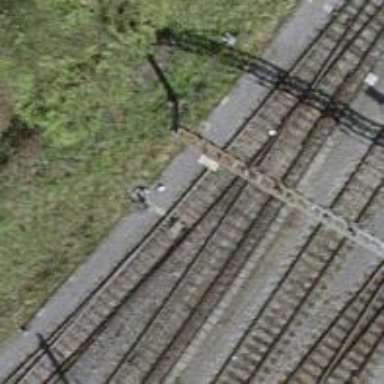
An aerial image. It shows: Yard with single rail track. The railway track is electrified with contact line for service purposes.